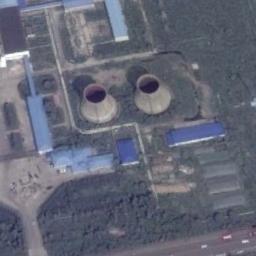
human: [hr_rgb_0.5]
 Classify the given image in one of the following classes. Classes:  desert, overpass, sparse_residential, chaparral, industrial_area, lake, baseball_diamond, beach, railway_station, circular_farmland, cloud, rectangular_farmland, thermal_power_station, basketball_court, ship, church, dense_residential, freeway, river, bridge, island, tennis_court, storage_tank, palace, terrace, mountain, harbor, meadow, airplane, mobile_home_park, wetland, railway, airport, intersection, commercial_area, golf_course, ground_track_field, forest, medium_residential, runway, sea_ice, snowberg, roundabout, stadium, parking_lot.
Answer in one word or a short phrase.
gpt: thermal_power_station